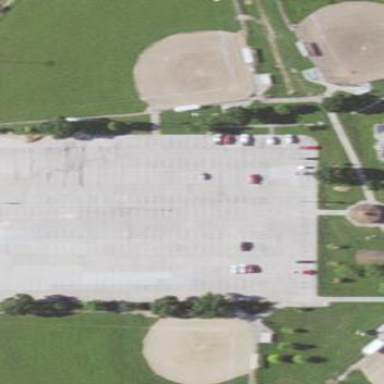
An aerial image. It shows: Parking area with surface.